Field crop: maize
Growth stage: 1
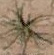
Species: salsola